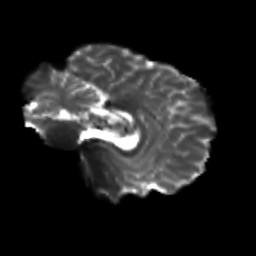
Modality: T2w
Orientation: sagittal
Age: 18
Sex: female
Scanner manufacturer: siemens
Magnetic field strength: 3 T
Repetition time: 3.5 s
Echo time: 0.113 s